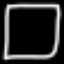
Label: square